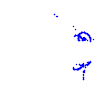
Particle: pion